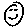
Label: smiley face